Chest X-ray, PA view. Patient: 50 years old, sex M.
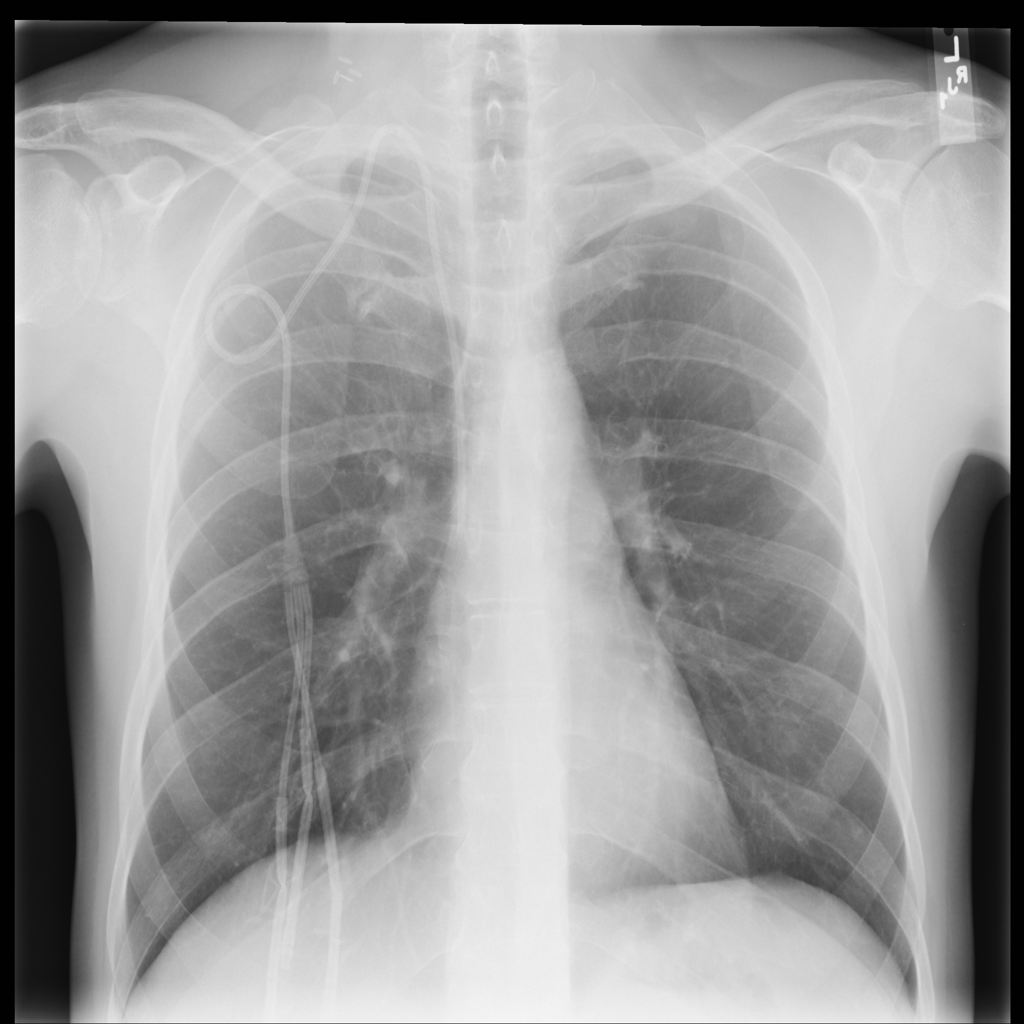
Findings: No Finding